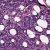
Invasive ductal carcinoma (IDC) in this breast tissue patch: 1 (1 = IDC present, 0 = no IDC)